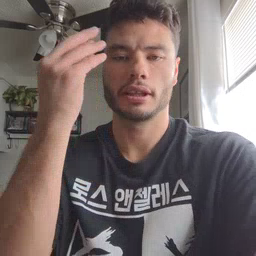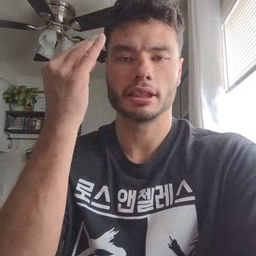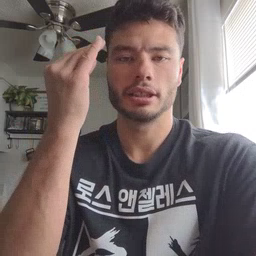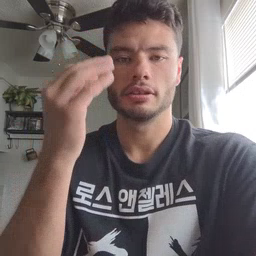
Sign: think